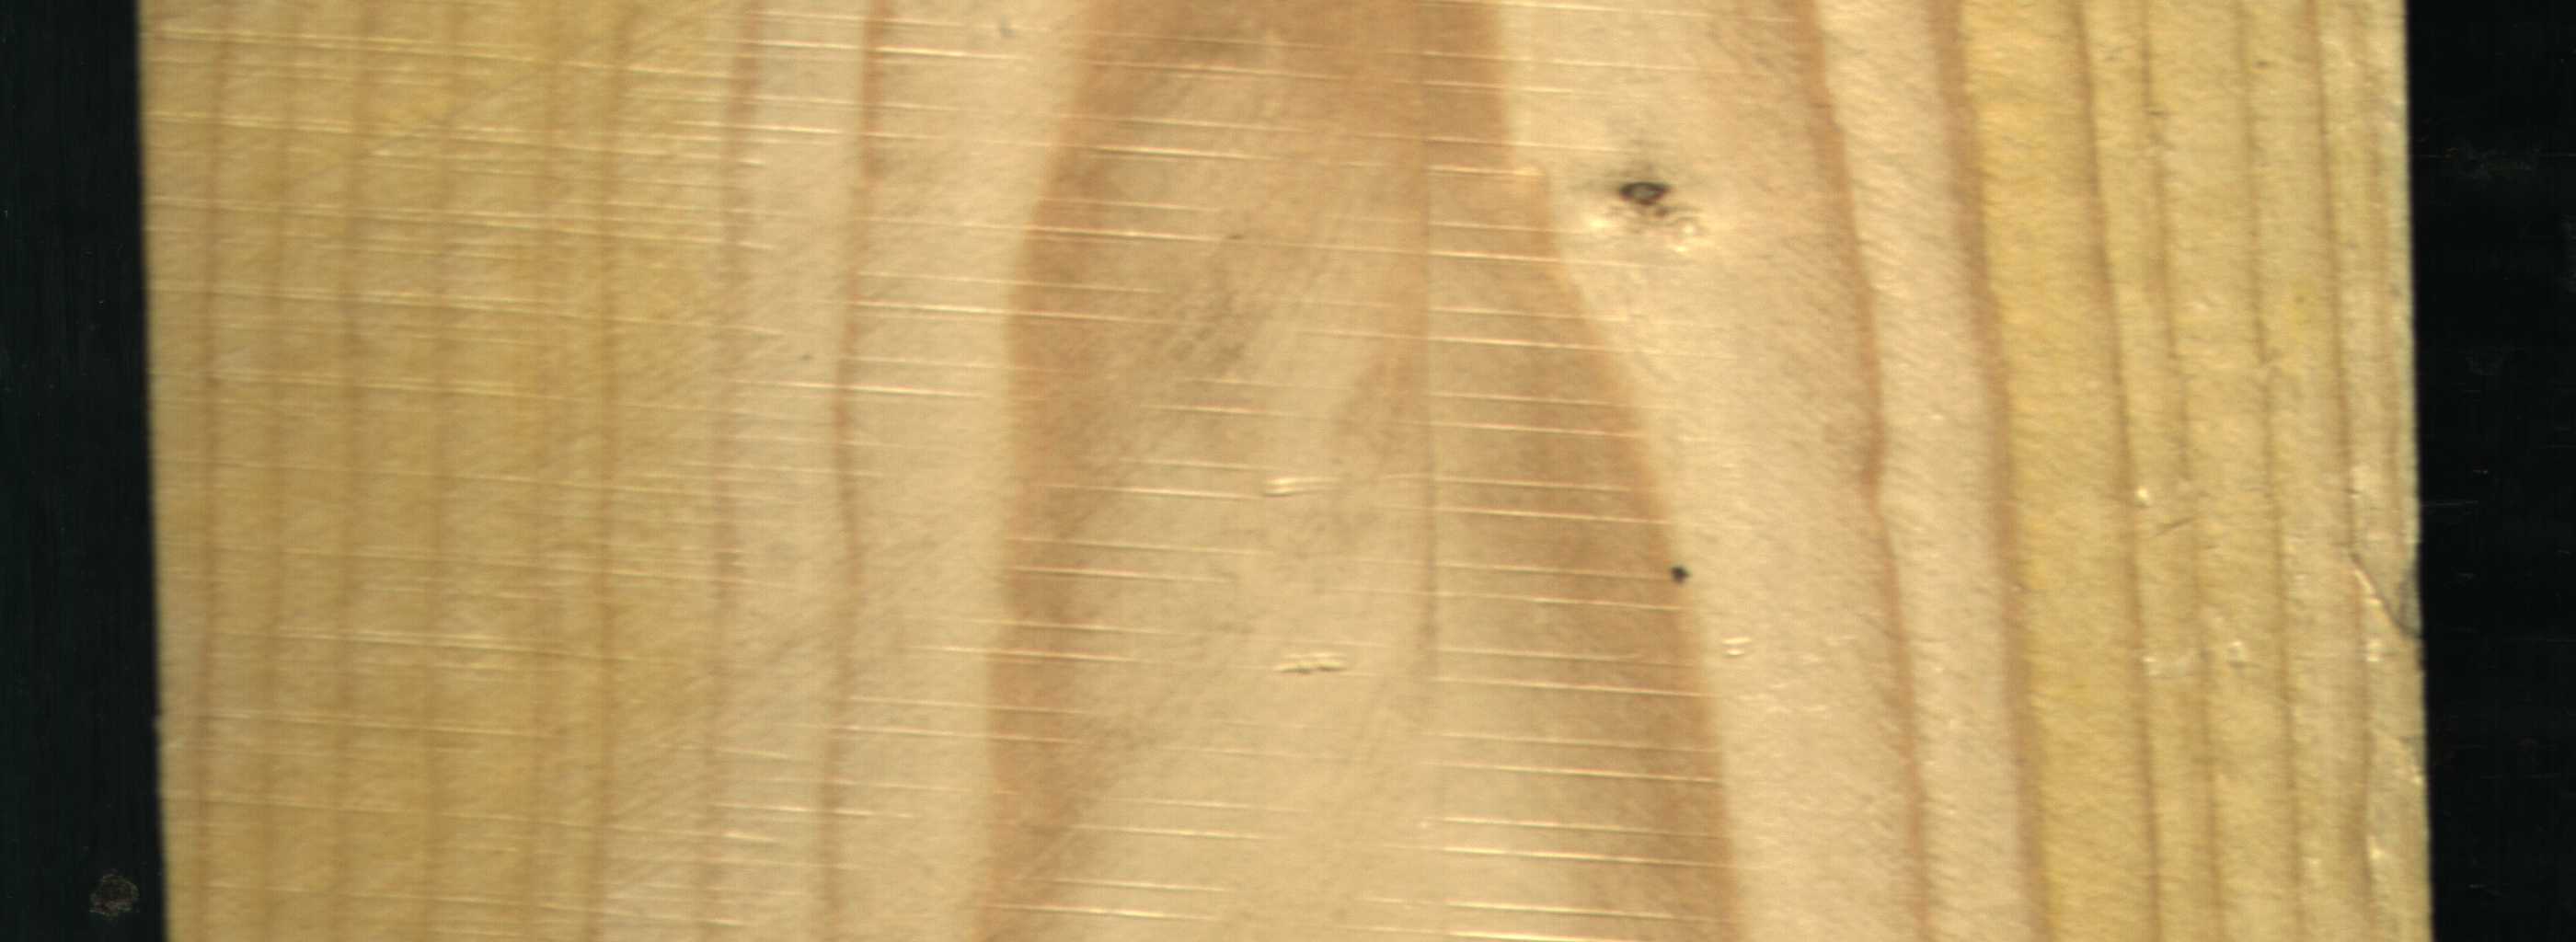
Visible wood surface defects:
Live_Knot